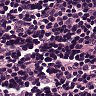
Metastatic tissue present: no